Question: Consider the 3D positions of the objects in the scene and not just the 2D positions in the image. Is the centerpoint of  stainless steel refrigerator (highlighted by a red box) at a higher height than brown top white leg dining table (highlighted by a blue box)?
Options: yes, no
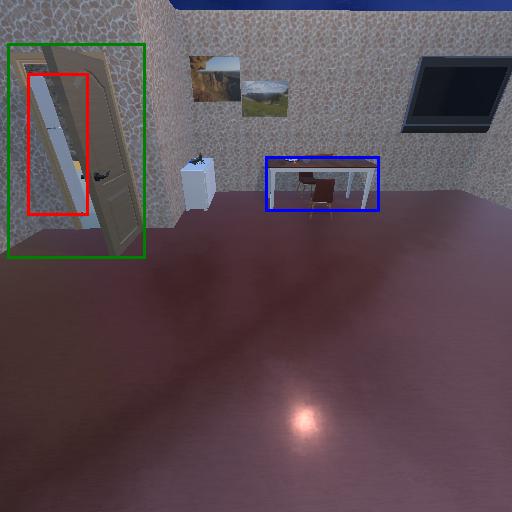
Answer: yes